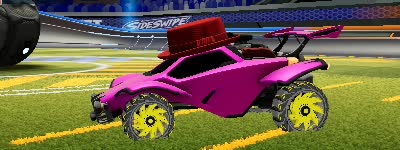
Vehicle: octane